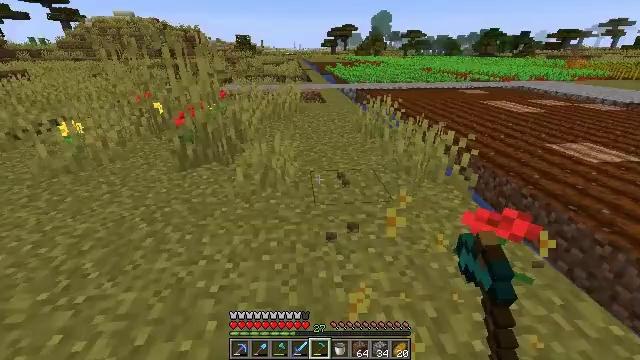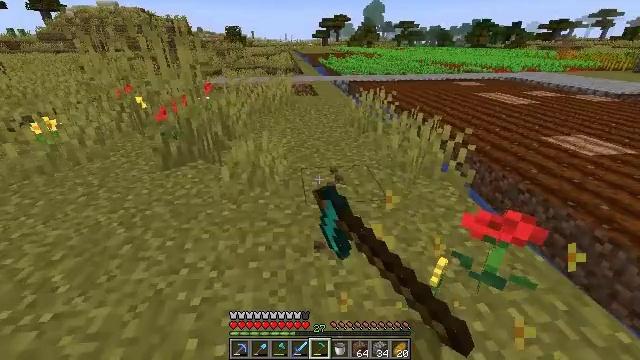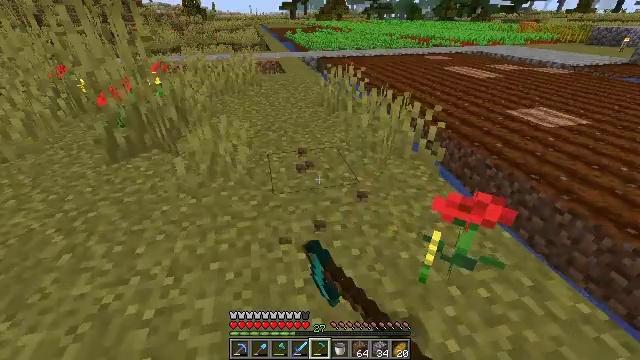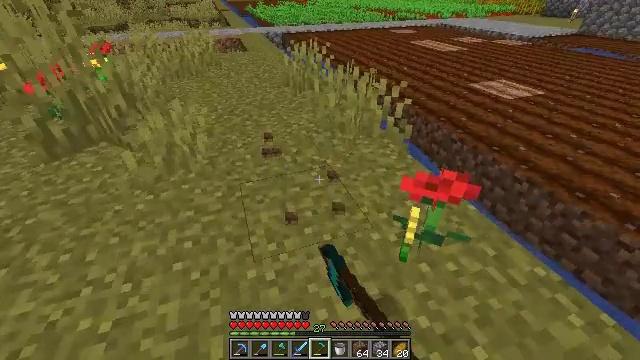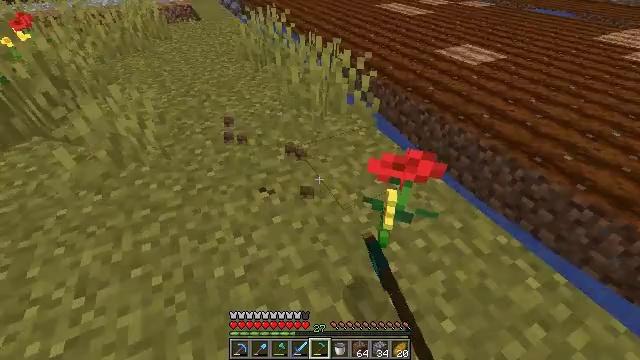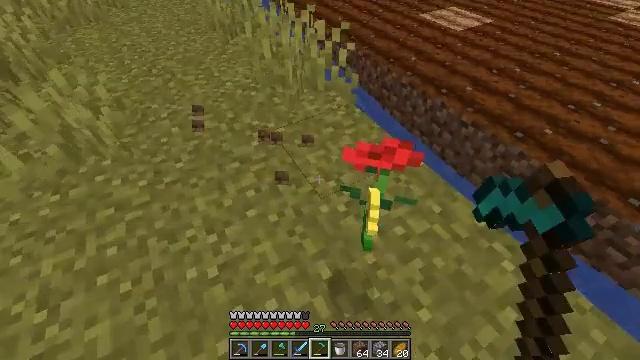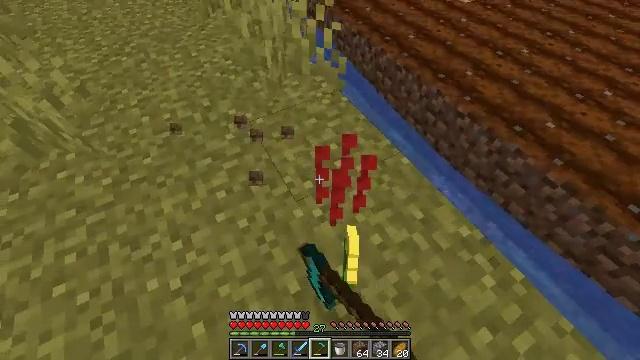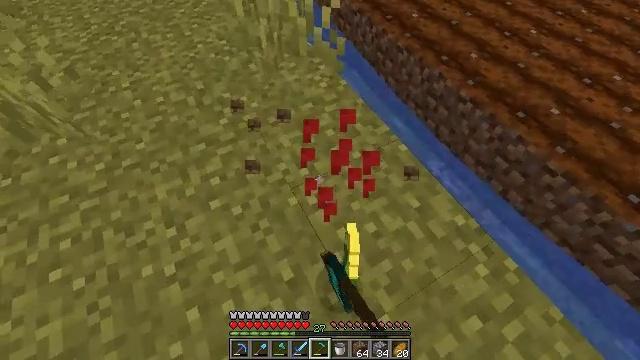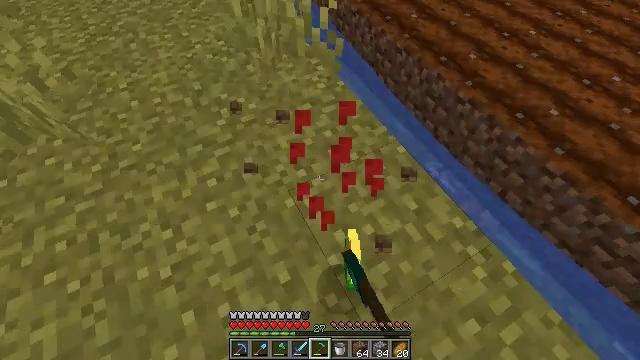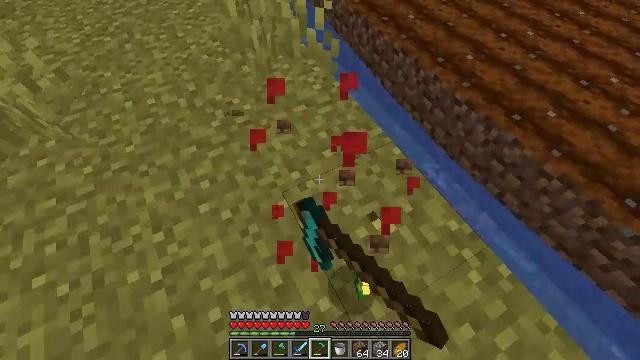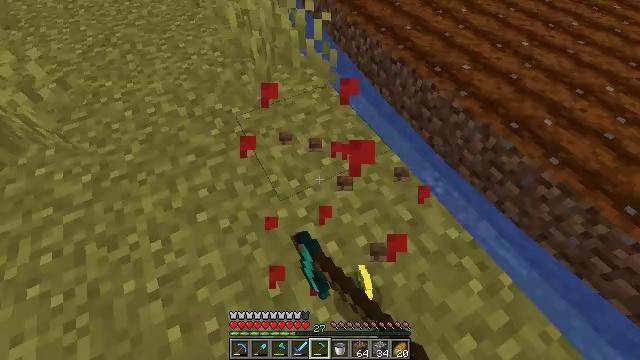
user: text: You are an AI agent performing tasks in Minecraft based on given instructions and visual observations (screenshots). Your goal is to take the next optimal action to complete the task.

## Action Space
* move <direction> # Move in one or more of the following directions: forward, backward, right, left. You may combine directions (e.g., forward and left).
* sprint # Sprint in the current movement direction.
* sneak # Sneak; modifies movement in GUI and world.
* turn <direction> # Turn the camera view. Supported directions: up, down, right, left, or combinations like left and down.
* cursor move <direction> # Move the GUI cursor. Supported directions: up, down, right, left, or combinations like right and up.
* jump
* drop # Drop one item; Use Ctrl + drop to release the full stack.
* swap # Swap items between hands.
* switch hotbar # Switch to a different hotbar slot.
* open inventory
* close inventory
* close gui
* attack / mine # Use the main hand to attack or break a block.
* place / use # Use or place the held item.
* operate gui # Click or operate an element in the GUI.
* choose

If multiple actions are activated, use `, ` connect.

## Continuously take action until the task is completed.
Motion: motion action
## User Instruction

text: Gather poppy from the ground.
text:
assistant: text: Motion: move forward and move right, turn right and down, attack / mine
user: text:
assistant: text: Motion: move forward and move right, turn right and down, attack / mine
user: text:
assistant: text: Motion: move forward and move right, turn right and down, attack / mine
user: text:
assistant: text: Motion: move forward and move right, turn right and down, attack / mine
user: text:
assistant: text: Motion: move forward and move right, turn right and down, attack / mine
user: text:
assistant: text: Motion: turn down, attack / mine
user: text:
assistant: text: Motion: turn down, attack / mine
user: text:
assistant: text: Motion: attack / mine
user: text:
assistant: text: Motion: attack / mine
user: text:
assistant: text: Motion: turn up, attack / mine
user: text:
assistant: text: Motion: attack / mine